Question: I have a Copy Data task which is obtaining data from an API
I want to add the Request Method as a parameter to be defined at run time so I want it to be a Drop Down list instead of a String, Can this be done in Azure Data Factory?

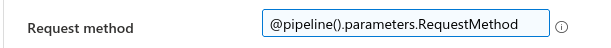
Answer: Unfortunately, It is not possible to create dropdown list for Request Method.
But you can raise feature request <URL>
Refere - <URL>